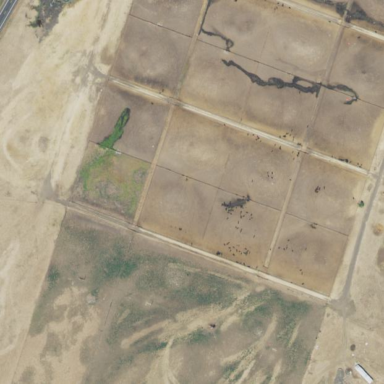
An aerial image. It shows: Stockyard within farmyard.